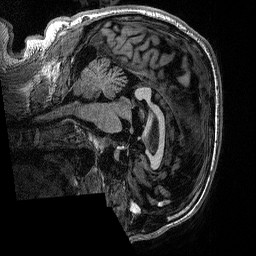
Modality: T1w
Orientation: sagittal
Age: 58
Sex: male
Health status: healthy
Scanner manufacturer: siemens
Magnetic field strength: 1.5 T
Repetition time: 2.73 s
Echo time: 0.00357 s